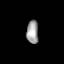
Tissue: prostate
Cell type: Fibroblasts
Senescence score: 0.7387
Nuclear area (px): 266
Mean DAPI intensity: 159.669